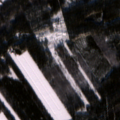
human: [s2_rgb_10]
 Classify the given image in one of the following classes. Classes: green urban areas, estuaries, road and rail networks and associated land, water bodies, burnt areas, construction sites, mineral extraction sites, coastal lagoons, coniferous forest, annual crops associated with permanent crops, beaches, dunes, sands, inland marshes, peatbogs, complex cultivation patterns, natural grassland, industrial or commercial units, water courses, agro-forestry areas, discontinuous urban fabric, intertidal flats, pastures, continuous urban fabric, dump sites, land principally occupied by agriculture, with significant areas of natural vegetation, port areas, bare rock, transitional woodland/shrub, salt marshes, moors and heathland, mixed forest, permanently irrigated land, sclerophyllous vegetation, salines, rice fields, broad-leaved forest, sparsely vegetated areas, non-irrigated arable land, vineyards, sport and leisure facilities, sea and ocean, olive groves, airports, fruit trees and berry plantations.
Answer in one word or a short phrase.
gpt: land principally occupied by agriculture, with significant areas of natural vegetation, coniferous forest, mixed forest, transitional woodland/shrub